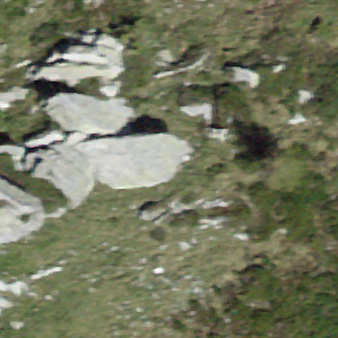
Label: bouldering_area